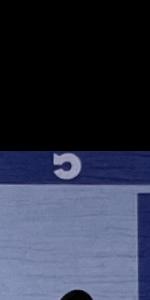
Label: Empty